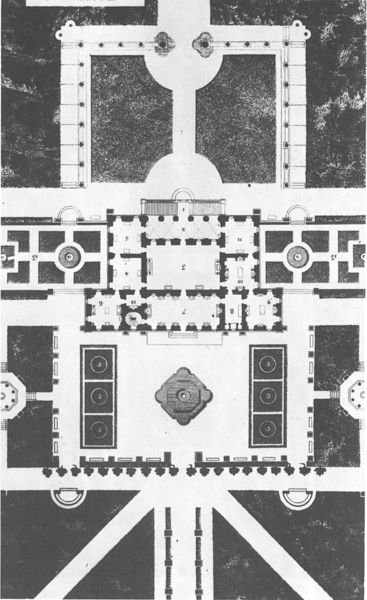
Titel: Rom, Villa Borghese
Standort: Rom, Villa Borghese (EU - I - Latium)
Schlagwörter: zeichnung, anlage, gebäude, park, schloss, muster, architektur, kirche, wege, garten, palast, plan, quadrat, raster, bauplan, planung, luftbild